Chest X-ray. View position: AP
Patient age: 34
Patient sex: M
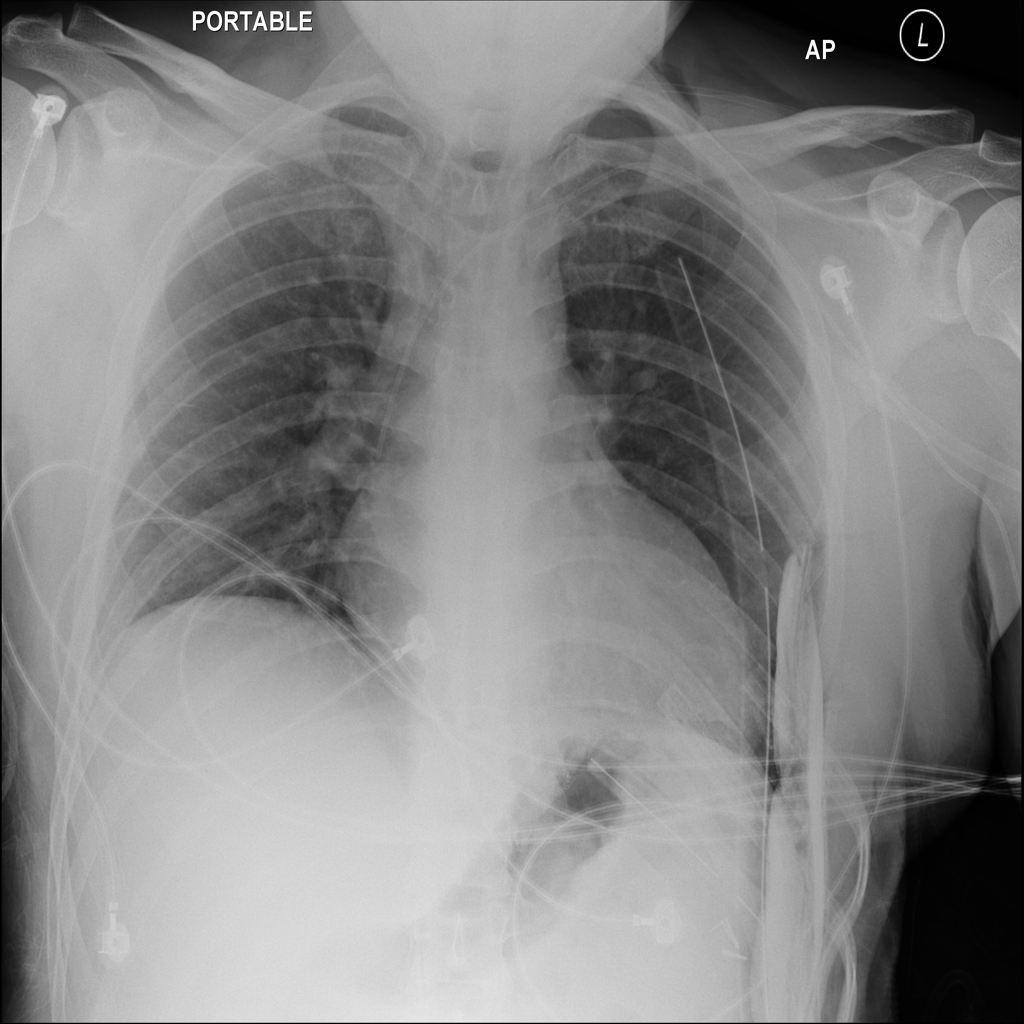
Finding: Pneumothorax